Field crop: maize
Growth stage: 1
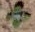
Species: chenopodium